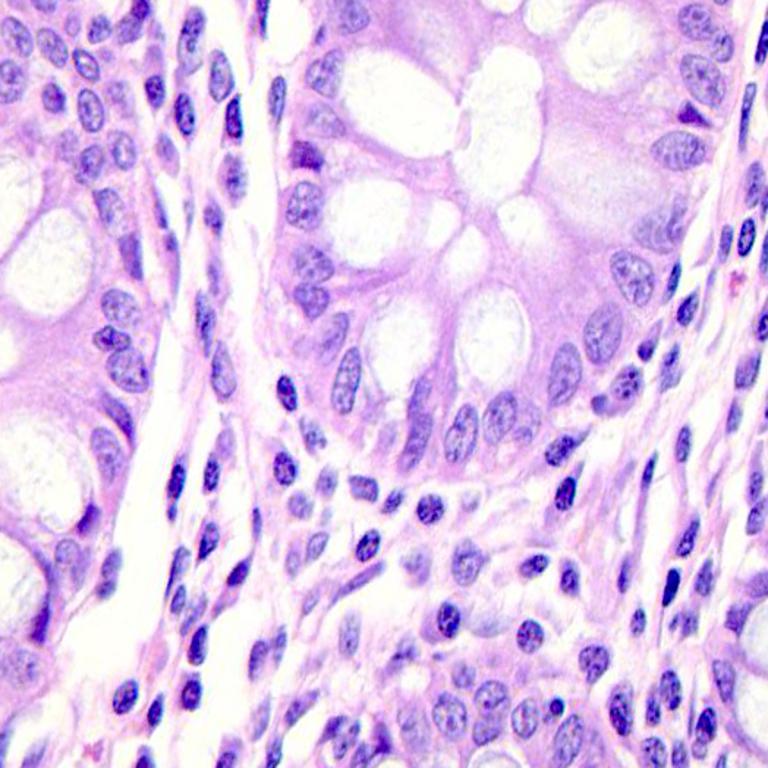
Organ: colon
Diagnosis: benign